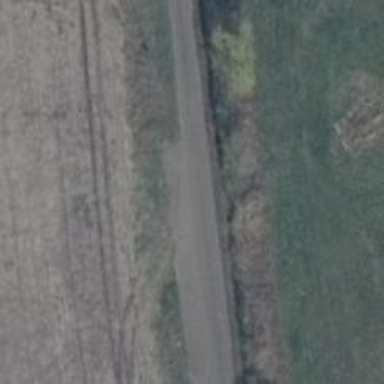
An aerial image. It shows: Passing place on the road.